Question: Actually, I want to implement a text box as shown in the figure:
I want that the user should be able to enter the number in the required space. Note that it would be transparent so that the background is visible. A solution involving html5 canvas would also be good.
So, is it possible to do this? If so, how?
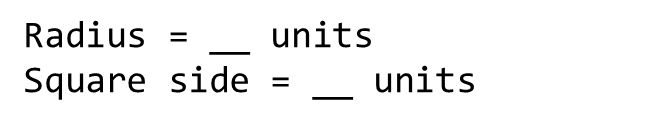
Answer: What have you tried so far? You pretty much answered your own question, make the input have a transparent background.
'''
input {
border: 0;
outline: 0;
background: transparent;
border-bottom: 2px solid black;
width: 20px;
}
'''
<URL>